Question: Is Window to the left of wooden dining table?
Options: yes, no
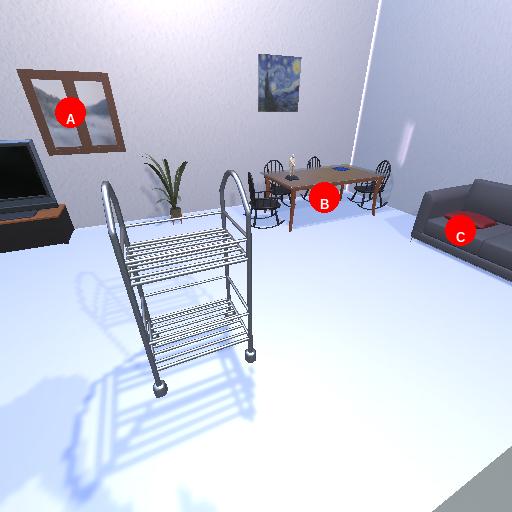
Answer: yes